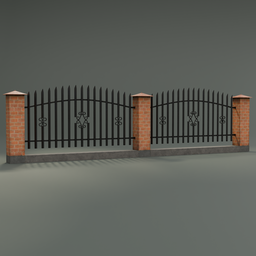
Label: architecture